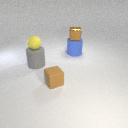
large blue rubber cylinder to the right of small brown rubber cube